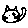
Label: cat